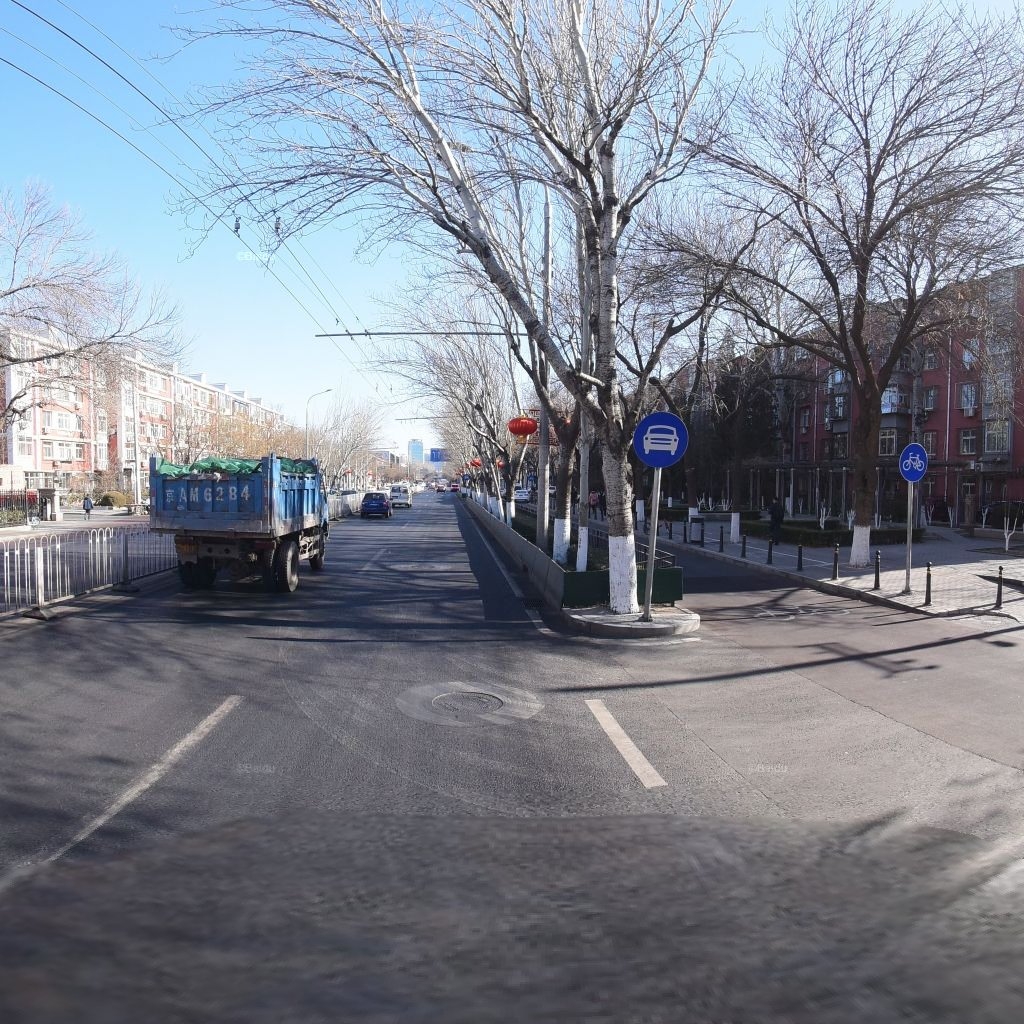
Region: Dongcheng
Road damage annotations: longitudinal crack, longitudinal crack, manhole cover, manhole cover